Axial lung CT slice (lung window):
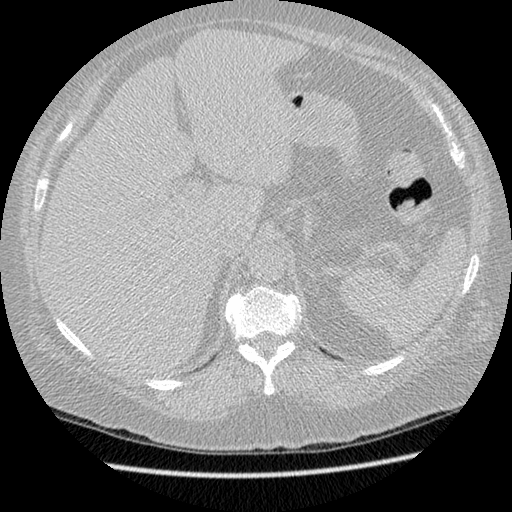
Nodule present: no